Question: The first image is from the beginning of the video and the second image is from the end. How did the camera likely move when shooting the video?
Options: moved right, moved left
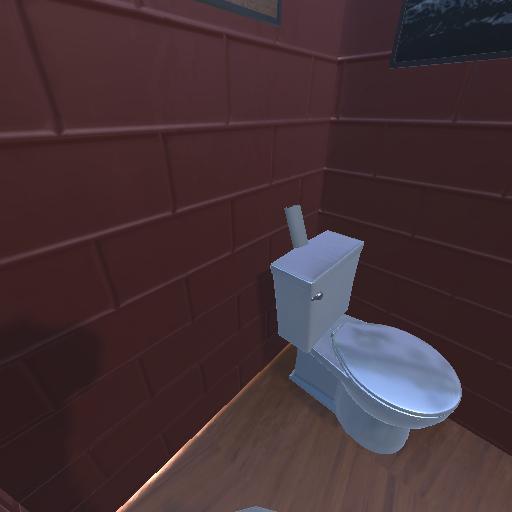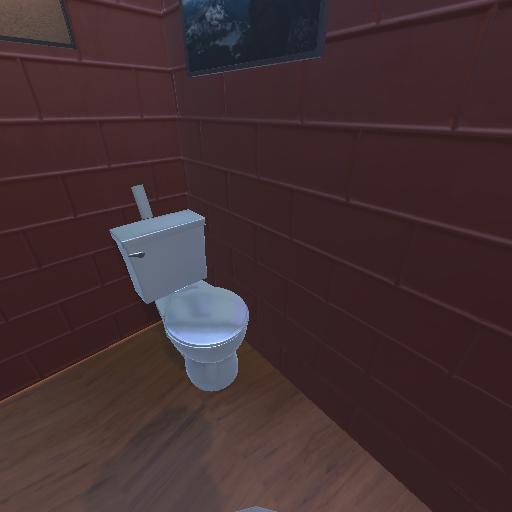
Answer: moved right